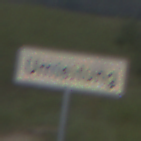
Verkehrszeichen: Umleitungsankuendigung
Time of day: SunriseSunset
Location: Outdoor (Nature)
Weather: PartlyCloudy
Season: NotSpecified
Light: Natural